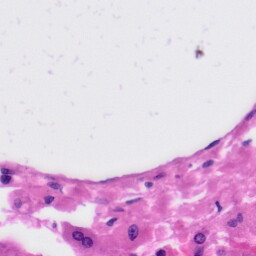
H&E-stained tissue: Liver